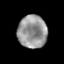
Tissue: prostate
Cell type: Myeloid cells
Senescence score: 0.2933
Nuclear area (px): 940
Mean DAPI intensity: 149.345